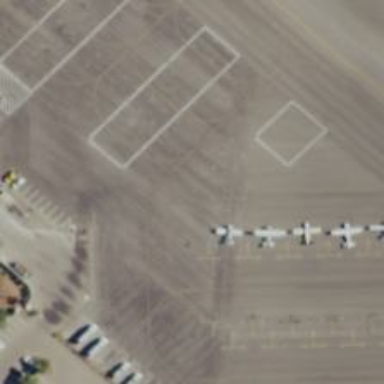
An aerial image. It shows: View of taxiway at the airport.